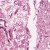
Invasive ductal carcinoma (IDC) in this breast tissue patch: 0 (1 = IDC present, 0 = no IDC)